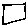
Label: square